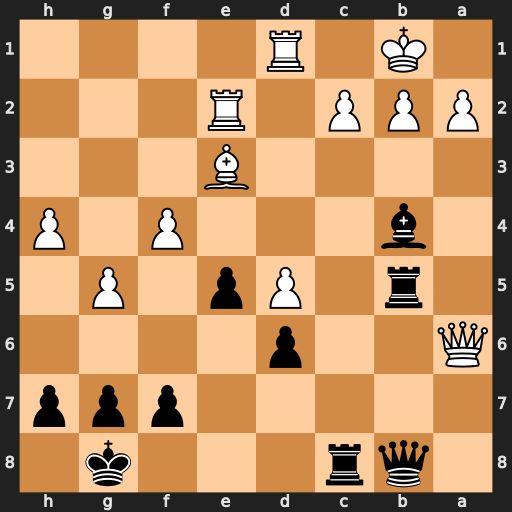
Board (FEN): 1qr3k1/5ppp/Q2p4/1r1Pp1P1/1b3P1P/4B3/PPP1R3/1K1R4
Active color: b
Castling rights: -
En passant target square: -
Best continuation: Bc3 b3 Ra5 Qxa5 Bxa5